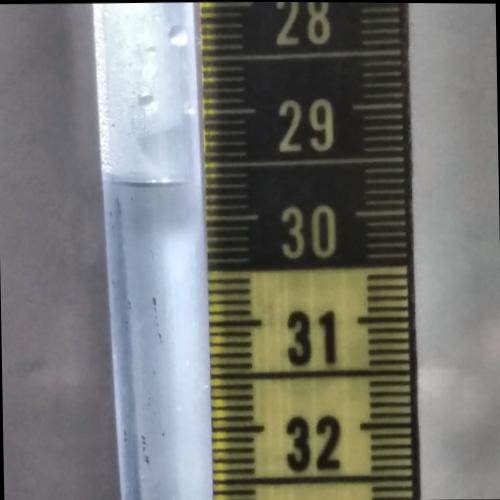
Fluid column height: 29.7 cm